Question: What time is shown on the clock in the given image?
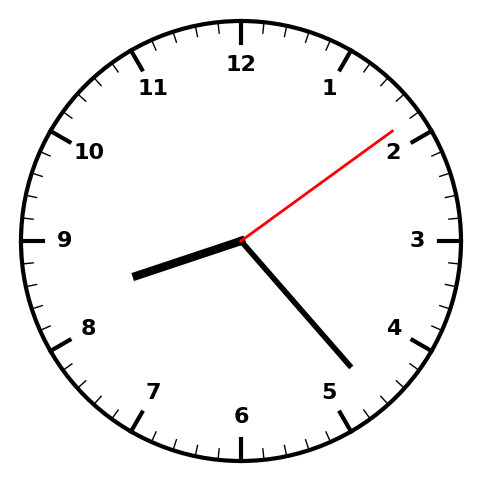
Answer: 08:23:09